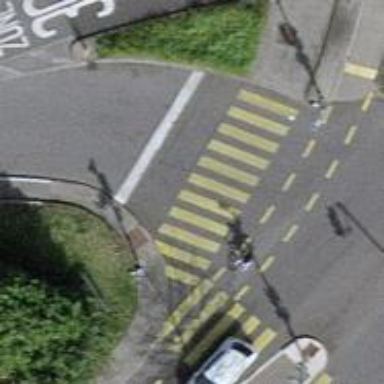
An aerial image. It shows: Crossing with traffic signals.